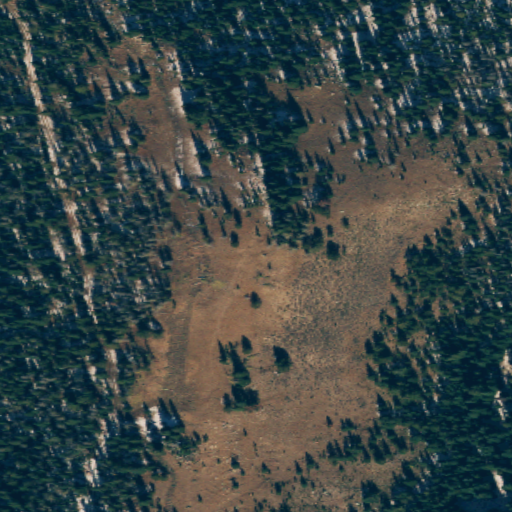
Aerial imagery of ridge(s) in Washington named Coyote Ridge containing shrub, evergreen forest, open development, high intensity development, medium intensity development, and low intensity development